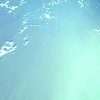
Label: water